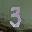
Label: 3